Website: walmart
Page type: cart
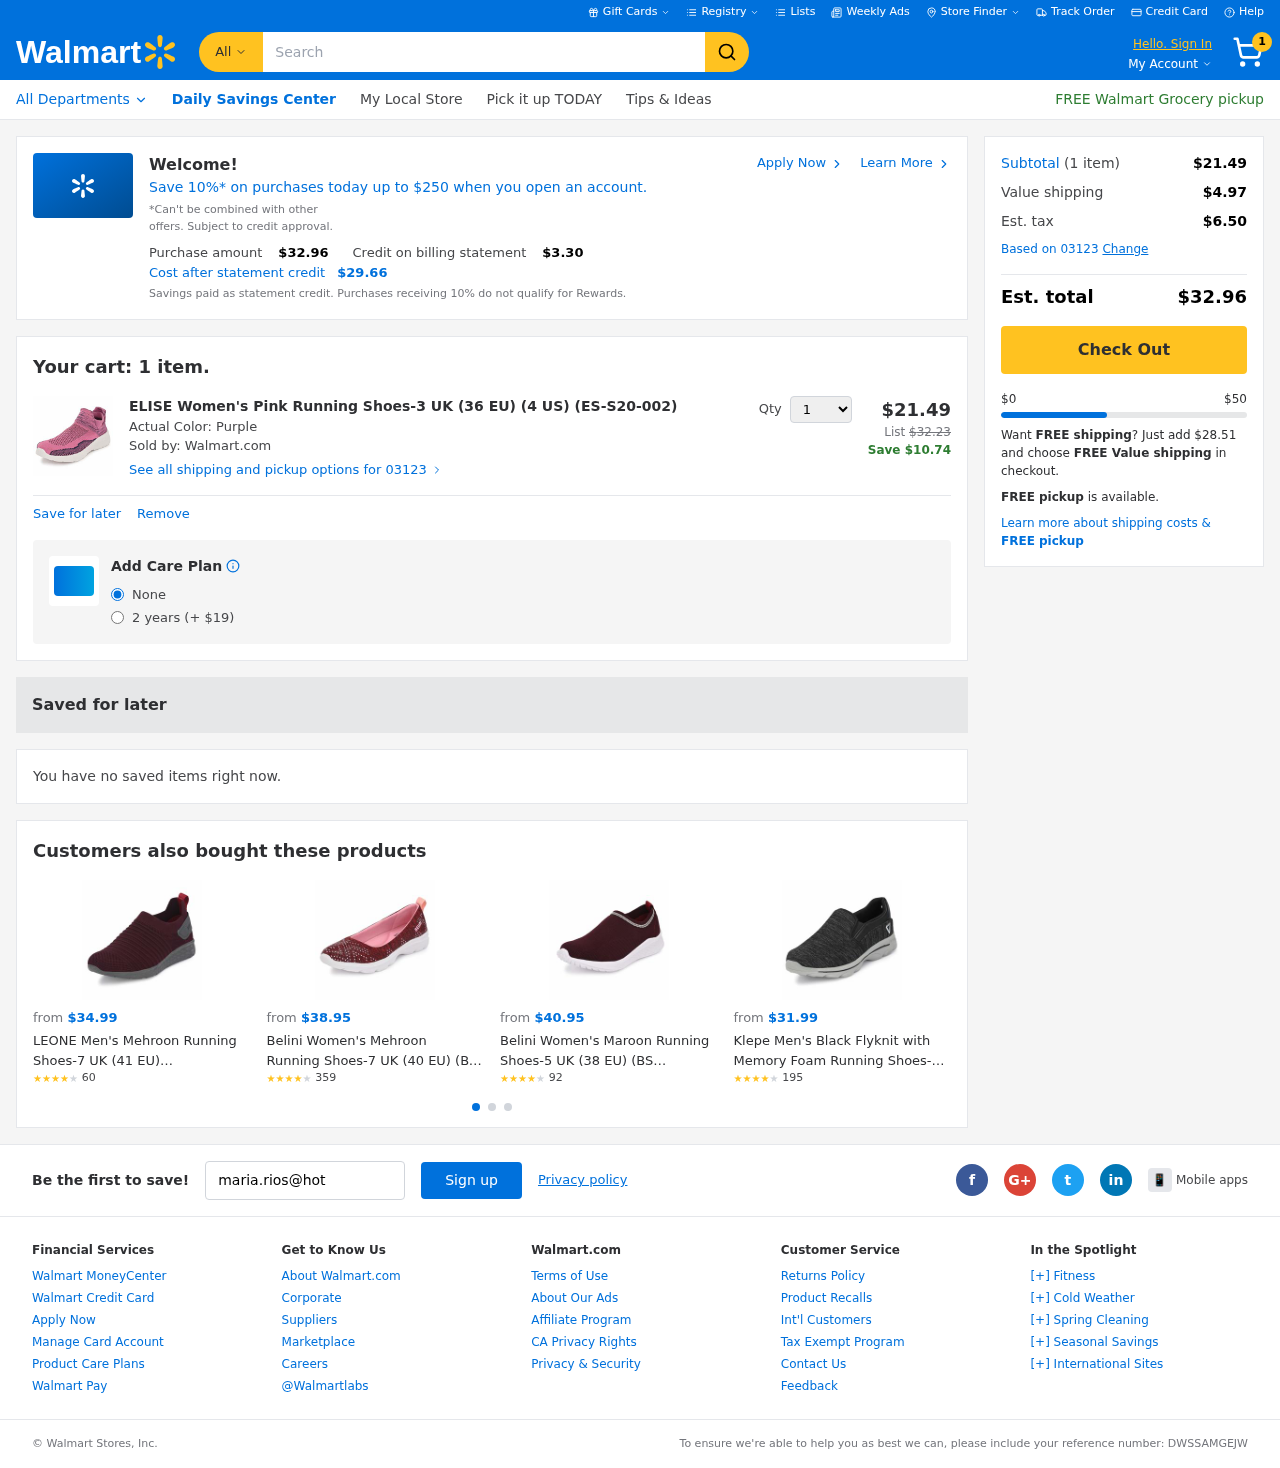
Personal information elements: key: PII_EMAIL
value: maria.rios@hotmail.com
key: PII_POSTCODE
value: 03123
Product elements: key: PRODUCT1_NAME
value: ELISE Women's Pink Running Shoes-3 UK (36 EU) (4 US) (ES-S20-002)
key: PRODUCT1_PRICE
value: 21.49
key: PRODUCT1_QUANTITY
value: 1
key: PRODUCT2_NAME
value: LEONE Men's Mehroon Running Shoes-7 UK (41 EU) (L601MEHROON7)
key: PRODUCT2_NUM_RATINGS
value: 60
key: PRODUCT2_PRICE
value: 34.99
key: PRODUCT2_RATING
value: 3.6
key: PRODUCT3_NAME
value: Belini Women's Mehroon Running Shoes-7 UK (40 EU) (BS 124MEHROON7)
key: PRODUCT3_NUM_RATINGS
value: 359
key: PRODUCT3_PRICE
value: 38.95
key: PRODUCT3_RATING
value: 3.8
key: PRODUCT4_NAME
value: Belini Women's Maroon Running Shoes-5 UK (38 EU) (BS 122MAROON5)
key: PRODUCT4_NUM_RATINGS
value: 92
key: PRODUCT4_PRICE
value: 40.95
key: PRODUCT4_RATING
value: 3.9
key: PRODUCT5_NAME
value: Klepe Men's Black Flyknit with Memory Foam Running Shoes-6 UK (40 EU) (7 US) (M133/BLK)
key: PRODUCT5_NUM_RATINGS
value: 195
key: PRODUCT5_PRICE
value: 31.99
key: PRODUCT5_RATING
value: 3.8
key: PRODUCT1_ORIGINAL_PRICE
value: $32.23
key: PRODUCT1_SAVINGS
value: Save $10.74
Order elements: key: ORDER_NUM_ITEMS
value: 1
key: ORDER_TOTAL
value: $32.96
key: PROMO_TOTAL_AFTER_CREDIT
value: $29.66
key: ORDER_SUBTOTAL
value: $21.49
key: ORDER_SHIPPING_COST
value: $4.97
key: ORDER_TAX
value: $6.50
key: FREE_SHIPPING_REMAINING
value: $28.51
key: ORDER_REFERENCE_NUMBER
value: DWSSAMGEJW
Search elements: key: HEADER_SEARCH
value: Search
Other elements: key: PROMO_CREDIT
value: $3.30